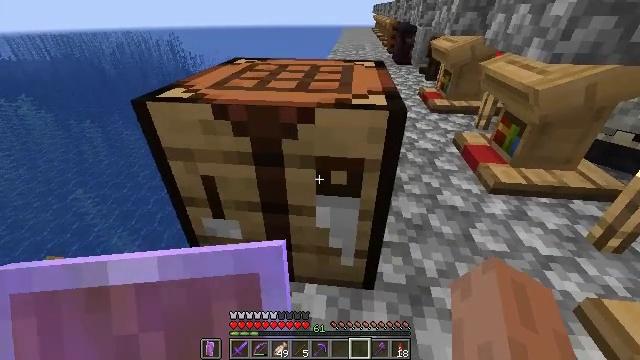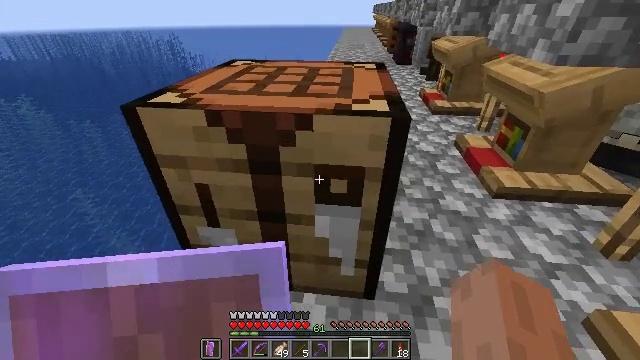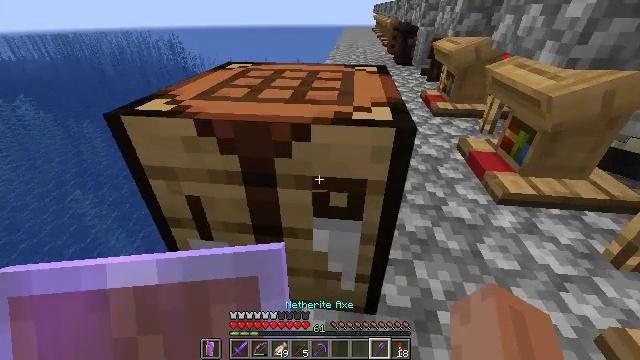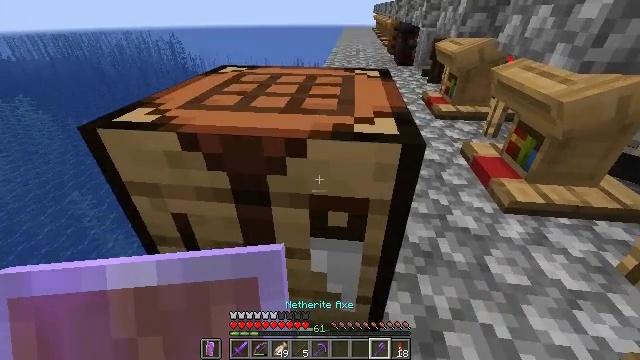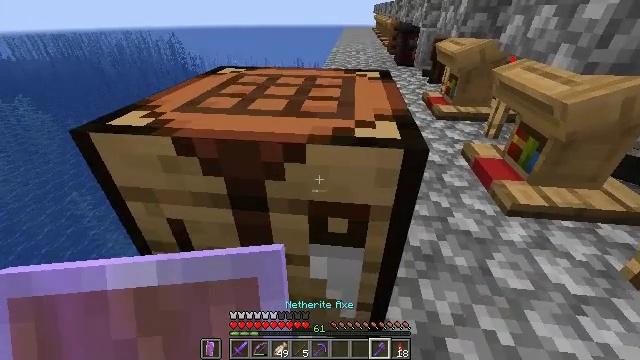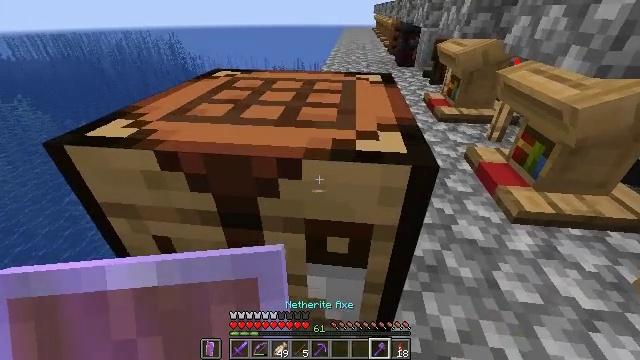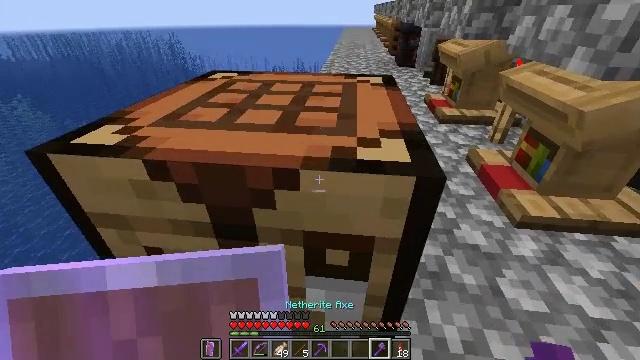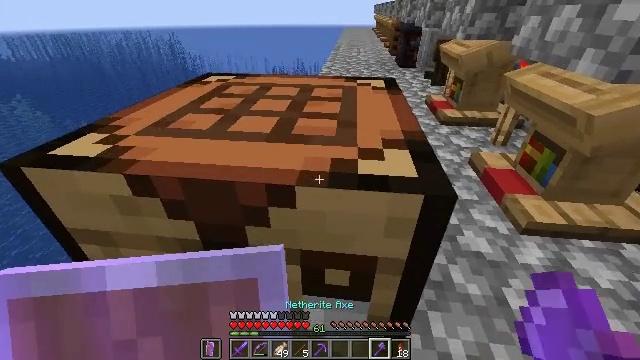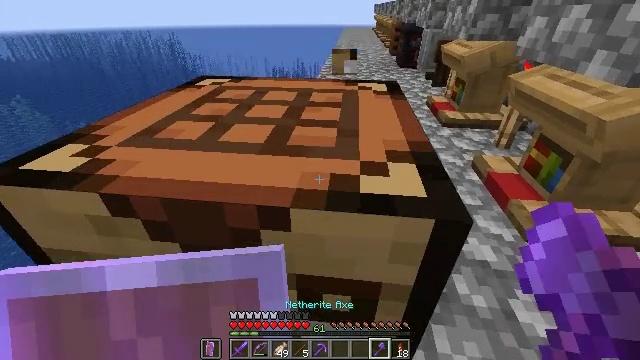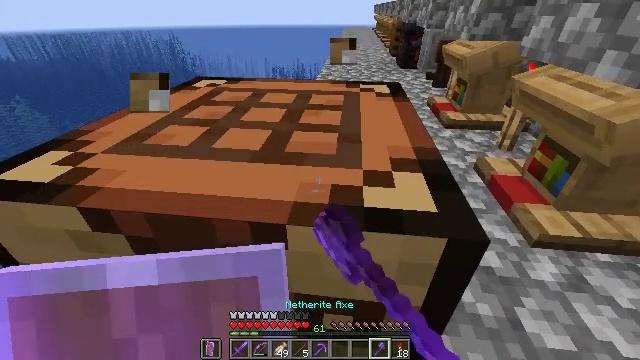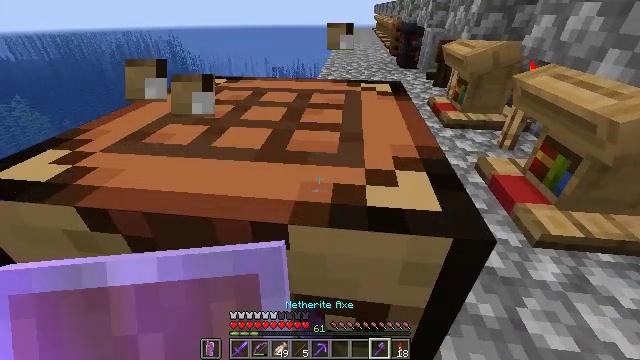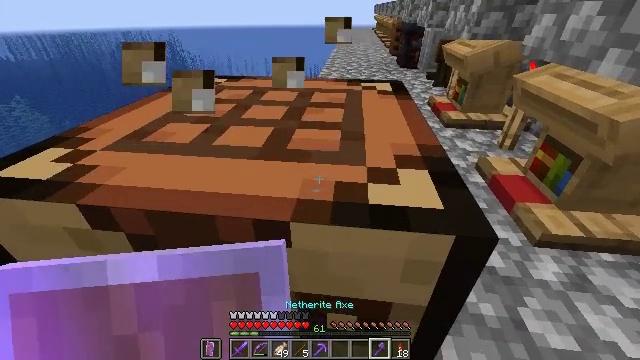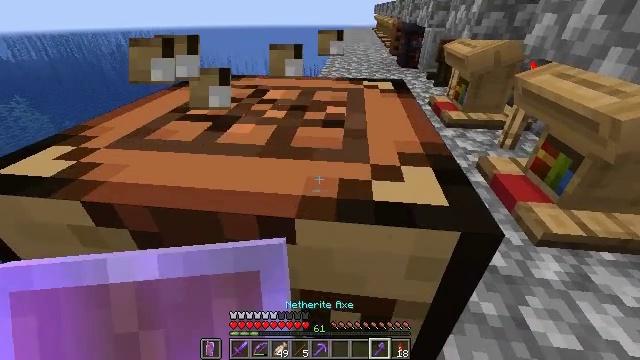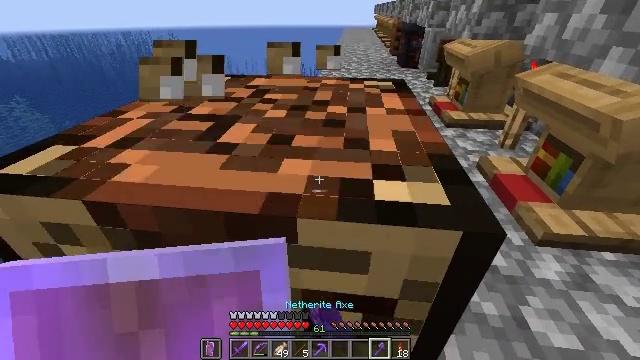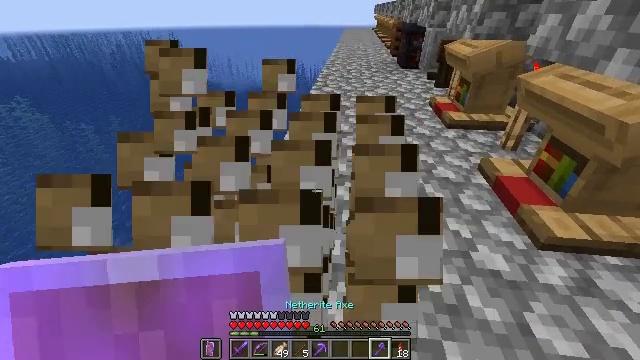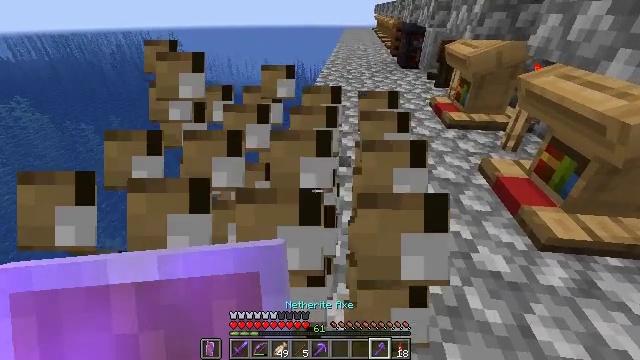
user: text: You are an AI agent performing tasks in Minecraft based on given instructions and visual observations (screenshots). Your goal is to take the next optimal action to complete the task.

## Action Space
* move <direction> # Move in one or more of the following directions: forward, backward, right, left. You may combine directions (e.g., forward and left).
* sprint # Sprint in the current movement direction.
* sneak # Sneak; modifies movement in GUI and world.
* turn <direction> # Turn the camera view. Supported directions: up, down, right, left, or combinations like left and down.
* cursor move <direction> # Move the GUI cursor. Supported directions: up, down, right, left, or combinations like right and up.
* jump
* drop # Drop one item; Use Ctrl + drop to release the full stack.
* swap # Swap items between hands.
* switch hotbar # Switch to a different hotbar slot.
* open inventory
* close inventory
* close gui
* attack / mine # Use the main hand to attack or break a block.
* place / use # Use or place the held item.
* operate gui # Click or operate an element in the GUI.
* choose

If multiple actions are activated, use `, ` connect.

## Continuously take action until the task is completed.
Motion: motion action
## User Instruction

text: Left click on the crafting table
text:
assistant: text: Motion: move forward, sneak
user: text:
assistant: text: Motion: move forward, sneak
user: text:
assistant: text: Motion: move forward, sneak
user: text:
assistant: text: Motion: move forward, sneak
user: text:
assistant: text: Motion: move forward, sneak
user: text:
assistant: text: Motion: move forward, sneak
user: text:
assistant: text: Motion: move forward, sneak
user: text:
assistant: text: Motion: move forward, sneak, attack / mine
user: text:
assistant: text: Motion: move forward, sneak, attack / mine
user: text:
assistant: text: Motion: move forward, sneak, attack / mine
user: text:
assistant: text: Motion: move forward, sneak, attack / mine
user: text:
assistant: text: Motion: move forward, sneak, attack / mine
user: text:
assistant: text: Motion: move forward, sneak, attack / mine
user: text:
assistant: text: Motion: move forward, sneak, attack / mine
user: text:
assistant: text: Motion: move forward, sneak, attack / mine
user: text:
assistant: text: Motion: move forward, sneak, attack / mine
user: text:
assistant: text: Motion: move forward, sneak, attack / mine
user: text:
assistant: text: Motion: move forward, sneak, attack / mine
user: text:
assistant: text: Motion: sneak, attack / mine